Field crop: maize
Growth stage: 2
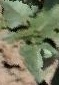
Species: datura